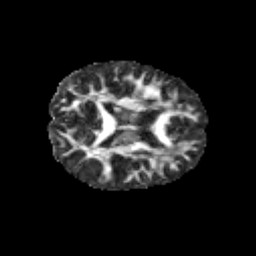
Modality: FA
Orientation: axial
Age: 9
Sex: female
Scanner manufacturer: siemens
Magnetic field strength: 3 T
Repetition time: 3.8 s
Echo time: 0.07 s